Question: I am having 2 Lists and want to add them element by element. Like that:

Is there an easier way and probably much more 'well performing way' than using a 'for loop' to iterate over the first list and add it to the result list?
I appreciate your answer!
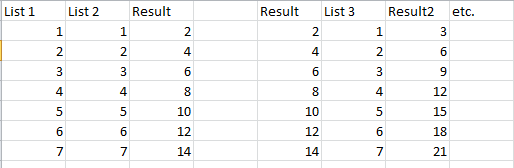
Answer: My understanding is that you have List1 and List2 and that you want to find the best performing way to find 'result[index] = List1[index] + list2[index]'
My main suggestion is that before you start optimising for performance is to measure whether you need to optimise at all. You can iterate through the lists as you said, something like:
'''
for(int i = 0; i < listSize; i++)
{
result[i] = List1[i] + List2[i];
}
'''
In most cases this is fine. See <URL> and note that each step of the for loop is doing a get - on an array it is done in 1 step, but in a linked list it is done in as many steps at it takes to iterate to the element in the list.
Assuming a standard array, this is O(n) and (depending on array size) will be done so quickly that it will hardly result in a blip on your performance profiling.
As a twist, since the operations are completely independent, that is 'result[0] = List1[0] + List2[0]' is independent of 'result[1] = List1[1] + List2[1]', etc, you can run these operations in parallel. E.g. you could run the first half of the calculations (<= List.Size / 2) on one thread and the other half (> List.Size / 2) on another thread and expect the elapsed time to roughly halve (assuming at least 2 free CPUs). Now, the best number of threads to use depends on the size of your data, the number of CPUs, other operations happening at the same time and is normally best decided by testing and modeling under different conditions. All this adds complexity to your program, so my main recommendation is to start simple, then measure and then decide whether you need to optimise.